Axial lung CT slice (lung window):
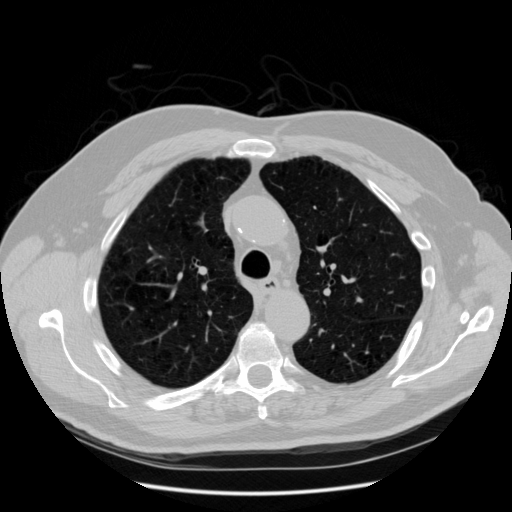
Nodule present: no